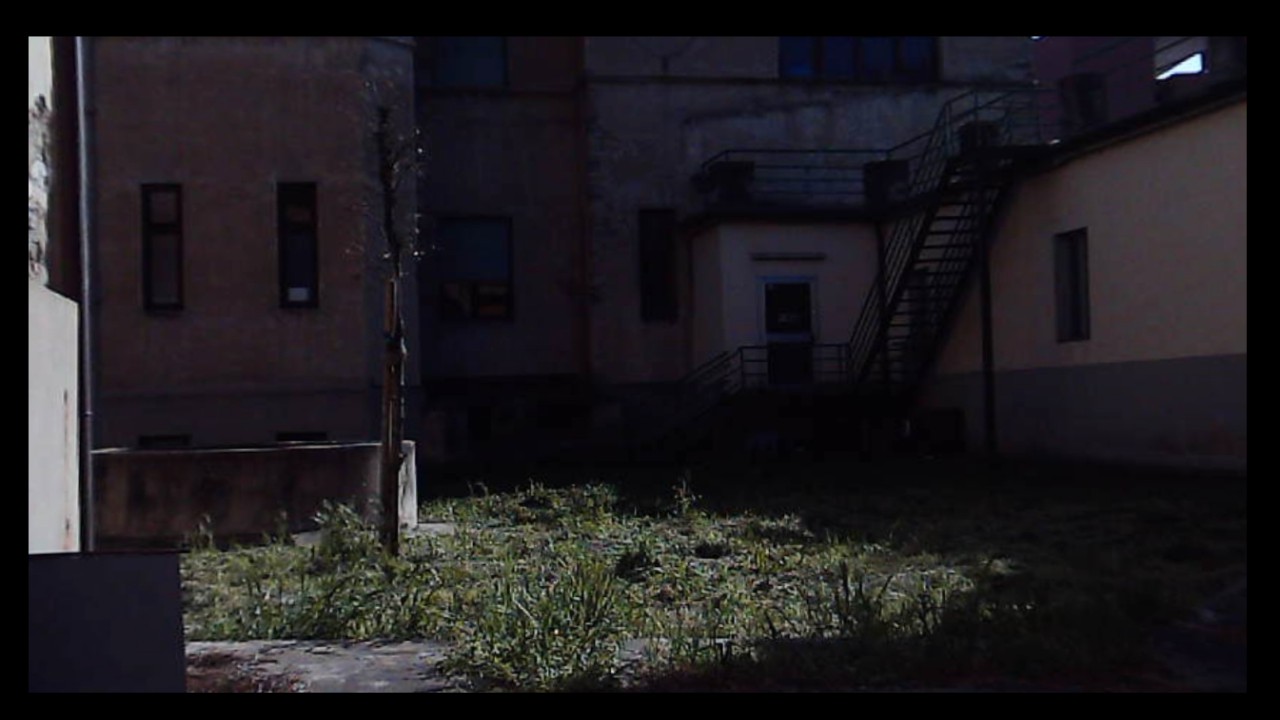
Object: Betafpv air75